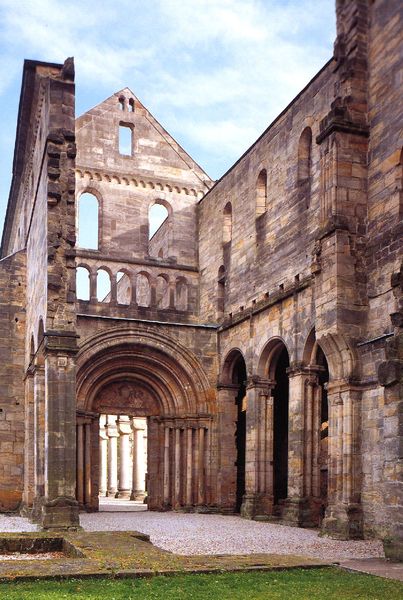
Titel: Benediktinerklosterkirche Paulinzella
Standort: Paulinzella (EU - D - Thüringen)
Schlagwörter: blau, himmel, schatten, wolken, grün, braun, fenster, licht, pfeiler, säule, säulen, dach, gebäude, gras, rasen, wiese, beige, sockel, spitze, stein, steine, innenraum, kirche, sonne, gotik, bogen, fassade, giebel, platz, tor, foto, fotografie, bögen, fugen, gang, nische, arkade, ruine, kloster, fenter, torbogen, arkaden, portal, sandstein, obergaden, mauern, rundbögen, romanik, abtei, verfallen, wandelhalle, nartex, mauerreste, grundmauern, ohne dach